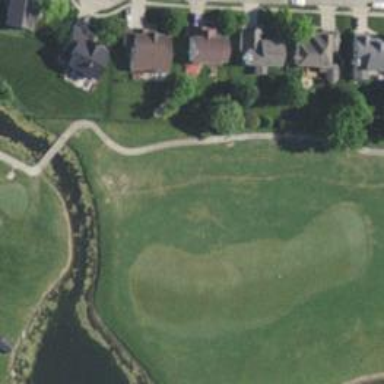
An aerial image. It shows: Path used for both walking and golf.